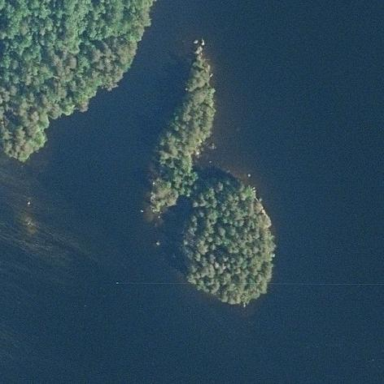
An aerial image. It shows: Island.